Question: I have two problems I am trying to keep my configurations so every member of my team can have this configuration on their product.In the image bellow when I change the number 1 from debug to any other thing it clears my properties 2 and 3. I am trying to check in this properties so all the team can use that without reproducing it in every machine.
Any idea how to check in this properties in TFS? And how to stop it from clear my properties?

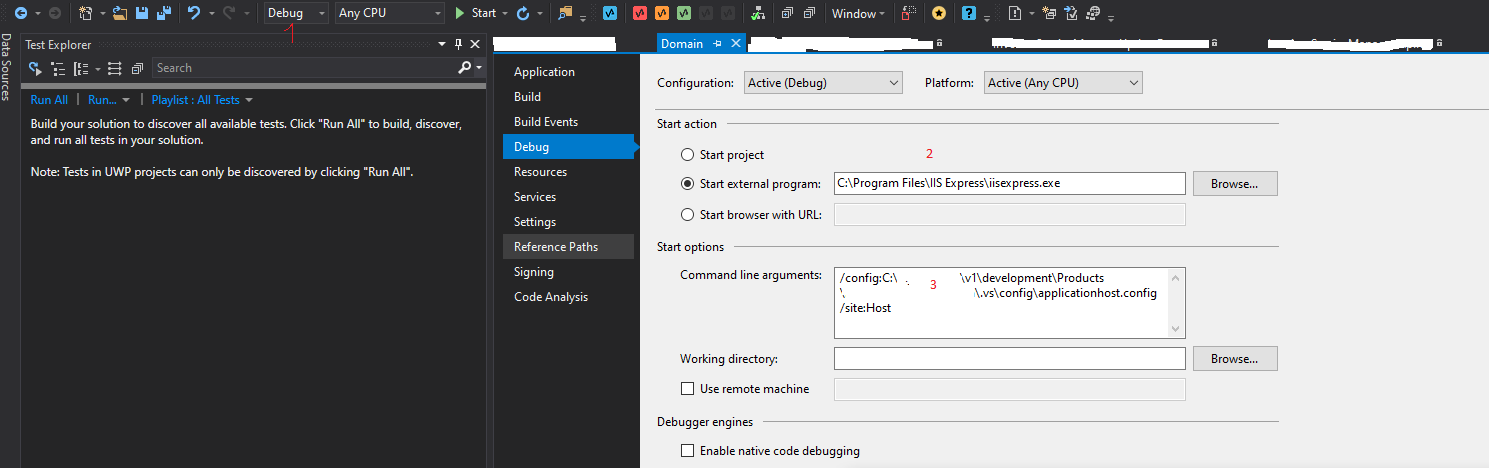
Answer: > Can I check in my cs project properties on tfs?
I am afraid you could not check the default configuration setting and debugging properties in TFS.
That because those properties are artefacts, not source files, and have no place being in the source control system. You just think the One simple question: Do you need them to build your code? If not, you could not add them to source control.
Things like your editor color preferences or keybindings are not part of the build system. Compiler flags and so on are.
Besides, those properties are based on the Visual Studio instead of source file, TFS could not store the hardware setting in the source control.
> Thanks for your answer but I need this configurations to build my product. Is any way to create a properties file to do that?
If you insist on doing this, I can provide you with a solution. Those properties info are stored in the '.user' file, which located at the same folder of project file.
Then you could move the this file from the '.gitignore' or '.tfignore'.
Hope this helps.